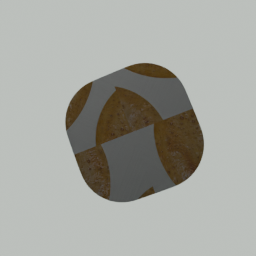
Label: furniture